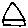
Label: house